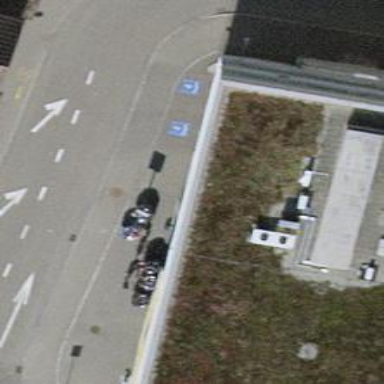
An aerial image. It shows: Entrance to multi-storey parking facility.